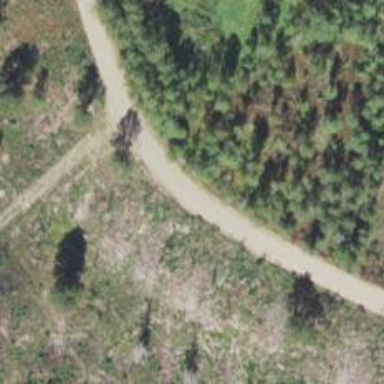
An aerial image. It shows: Unclassified road.